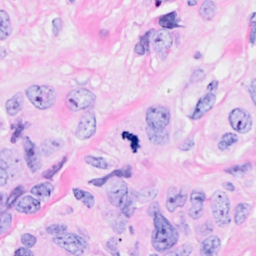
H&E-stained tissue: Breast